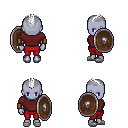
a pixel art fantasy rpg character, female body template, dark elf, purple skin, maroon long-sleeve shirt, red pants, white short mohawk hairstyle, leather bracers, white slippers, shield, four views (front, back, left, right), 2x2 character sprite sheet, small pixel art, hard edges, no anti-aliasing